Field crop: maize
Growth stage: 2
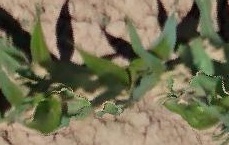
Species: maize